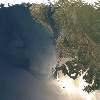
Label: land